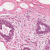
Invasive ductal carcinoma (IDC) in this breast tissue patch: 0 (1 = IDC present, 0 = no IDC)